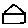
Label: house